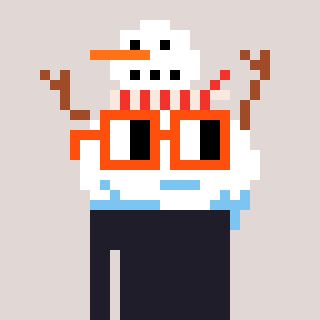
a pixel art character with square orange glasses, a snowman-shaped head and a grayscale-colored body on a warm background